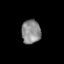
Tissue: skin
Cell type: Others
Senescence score: 0.8839
Nuclear area (px): 456
Mean DAPI intensity: 137.581